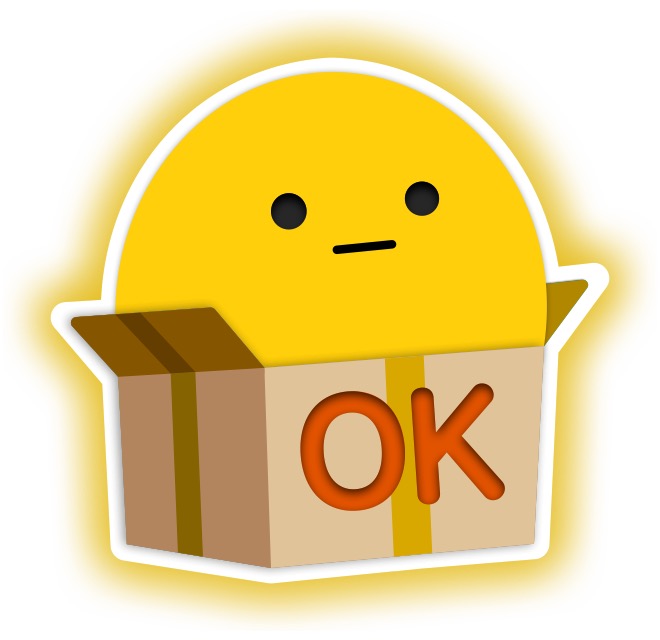
Label: others